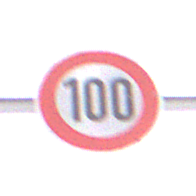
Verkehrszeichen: Geschwindigkeit100
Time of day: MorningAfternoon
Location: Outdoor (Nature)
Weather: PartlyCloudy
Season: Winter
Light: Natural